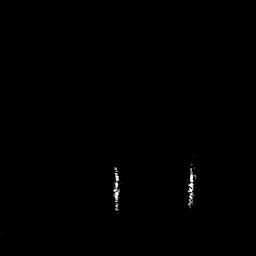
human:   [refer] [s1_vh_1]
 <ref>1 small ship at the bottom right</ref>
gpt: <box>[[72, 64, 76, 76, 0]]</box>